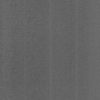
Label: dusty